Field crop: tomato
Growth stage: 2
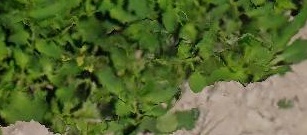
Species: tomato